Question: I have a RibbonSpitButton with an ItemSource and an ItemTemplate defined in this way:
'''
<RibbonSplitButton x:Name="SplitButton3DViews"
ItemsSource="{Binding items}"
Label="{String Views3D}"
IsCheckable="False">
<RibbonSplitButton.ItemTemplate>
<DataTemplate>
<RibbonMenuItem Header="{Binding Name}" ImageSource="{Binding Icon}" Command="{Binding cmd}"/>
</DataTemplate>
</RibbonSplitButton.ItemTemplate>
</RibbonSplitButton>
'''
Everithing works but the graphical results is this:

How can I put icons of sub-items in the proper place (in the blue part of the menu)?
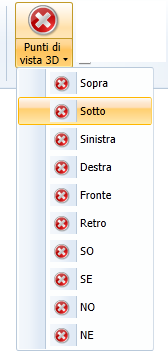
Answer: You can create style for 'RibbonMenuItem' in resources of 'RibbonSplitButton' and set there appropriate properties.
'''
<ribbon:RibbonSplitButton x:Name="SplitButton3DViews"
ItemsSource="{Binding items}"
Label="Views3D"
IsCheckable="False" >
<ribbon:RibbonSplitButton.Resources>
<Style TargetType="{x:Type ribbon:RibbonMenuItem}">
<Setter Property="Header" Value="{Binding Path=Name}" />
<Setter Property="Command" Value="{Binding Path=cmd}" />
<Setter Property="ImageSource" Value="{Binding Icon}" />
</Style>
</ribbon:RibbonSplitButton.Resources>
</ribbon:RibbonSplitButton>
'''
Result: